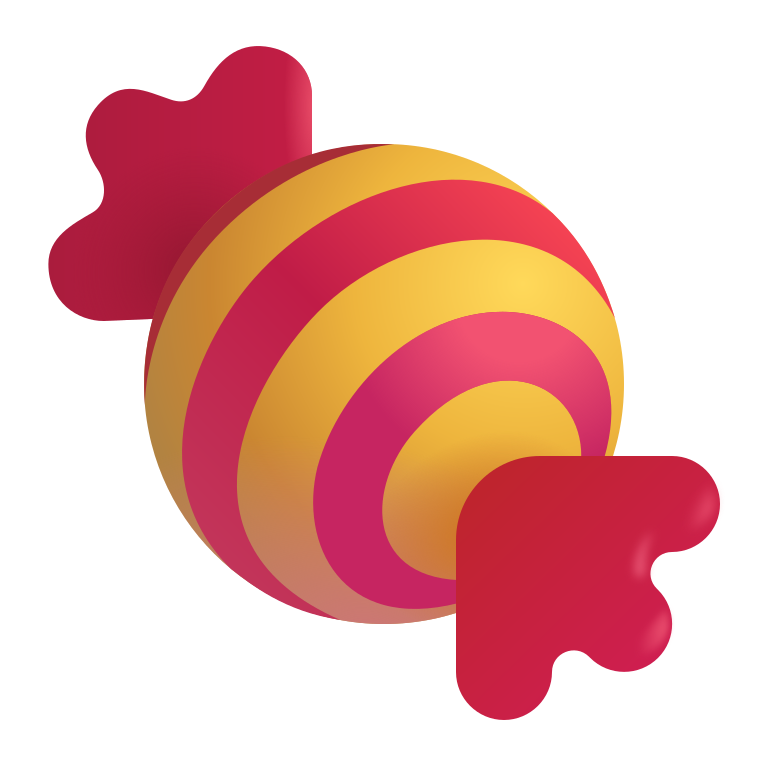
candy color